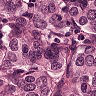
Metastatic tissue present: yes